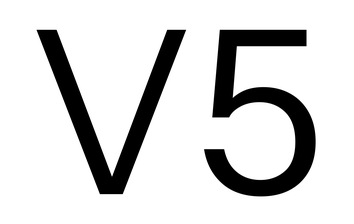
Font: InstrumentSans_Regular